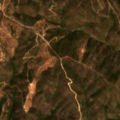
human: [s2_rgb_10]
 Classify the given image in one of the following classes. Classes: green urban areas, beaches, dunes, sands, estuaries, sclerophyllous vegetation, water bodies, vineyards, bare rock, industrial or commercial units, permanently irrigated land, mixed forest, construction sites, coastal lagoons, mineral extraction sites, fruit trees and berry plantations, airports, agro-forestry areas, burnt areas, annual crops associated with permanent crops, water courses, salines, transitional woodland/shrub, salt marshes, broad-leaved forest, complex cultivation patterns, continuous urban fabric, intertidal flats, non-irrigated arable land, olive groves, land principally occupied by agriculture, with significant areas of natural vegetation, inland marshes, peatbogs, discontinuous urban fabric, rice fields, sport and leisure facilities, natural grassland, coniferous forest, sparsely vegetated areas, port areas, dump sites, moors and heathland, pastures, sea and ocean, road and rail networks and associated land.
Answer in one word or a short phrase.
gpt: broad-leaved forest, transitional woodland/shrub